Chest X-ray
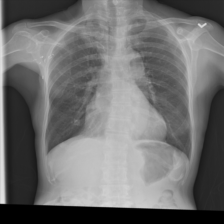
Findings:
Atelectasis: negative
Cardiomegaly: negative
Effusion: negative
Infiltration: negative
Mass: negative
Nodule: negative
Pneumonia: negative
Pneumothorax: negative
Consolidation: negative
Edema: negative
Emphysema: negative
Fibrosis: negative
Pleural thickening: negative
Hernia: negative